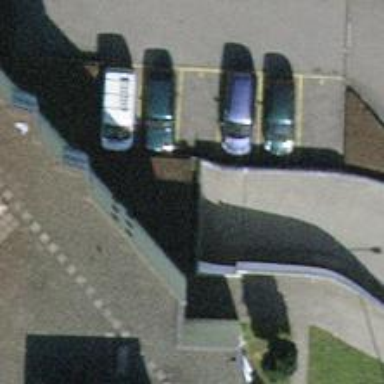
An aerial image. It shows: Parking area.